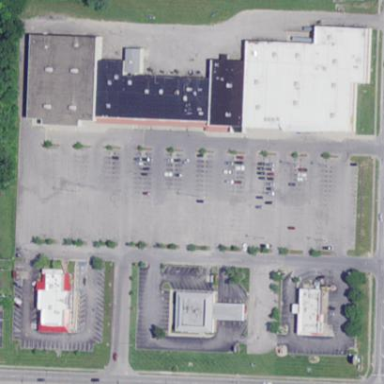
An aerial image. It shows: Retail area.